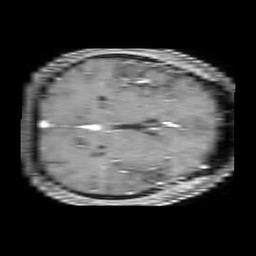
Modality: T1w
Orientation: axial
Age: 48
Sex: male
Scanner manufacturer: philips
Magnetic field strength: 1.5 T
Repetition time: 0.2427 s
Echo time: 0.0019 s